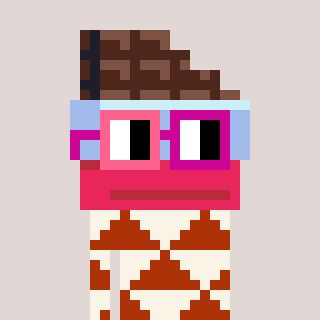
a pixel art character with square pink and red glasses, a chocolate-shaped head and a hotbrown-colored body on a warm background